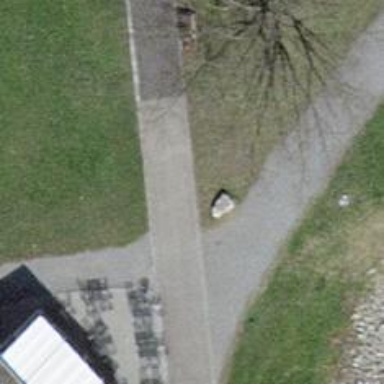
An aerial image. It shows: Asphalt footway.